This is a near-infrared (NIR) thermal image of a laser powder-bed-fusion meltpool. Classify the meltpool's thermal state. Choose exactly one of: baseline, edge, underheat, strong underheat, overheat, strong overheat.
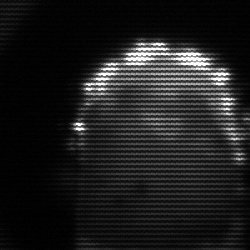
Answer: baseline